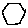
Label: hexagon